Question: I have a page that loads a list of values into a listbox. The values are retrieved from a database when the page loads, and the list is constructed using PHP.
After the page loads, the user can enter a new value and add it to the list via jQuery. The new list item is constructed as a DOM tree using jQuery, but it is identical in every way to the ones generated by PHP. I compared the two using the Chrome dev tools, and they are the same.
Anyway, this all works fine, except that one of the spans in the jQuery-inserted ones have a slightly different position.

'outline'
I use the same classes for both, and I even checked the computed styles with Chrome. The list items inserted by PHP and the ones inserted by jQuery have exactly the same styles. And yet Smith Bob, the one inserted via jQuery, is not lining up.
What could be causing this?
I haven't posted any CSS because there is quite a lot, and I'm not sure how much help it would be. Since I've looked at each individual computed value and they are all identical, I'm thinking it may not be a CSS problem.
The red Zhui Jia buttons in the left-hand list should add items to the right-hand list, but they will appear not to line up, just like the image above.
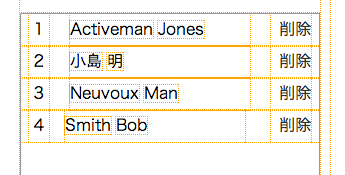
Answer: With inline elements, it is possible you see the whitespace in your html code.
you can test this. Create an unorderd list en make the li's inline (give them a BG color). Can you see the space? Now make them float-> boom, space is gone.
In your PHP code, the html is nicely formatted. your spans are inline elements, thus they show the (white)space. The HTML you insert via javascript isn't formatted, but concattenated with no spaces in between, so there is no whitespace to show.
So float your spans and your problem is fixed.